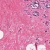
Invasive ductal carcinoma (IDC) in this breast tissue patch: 0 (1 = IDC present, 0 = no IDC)